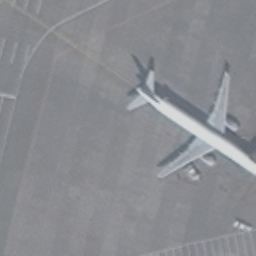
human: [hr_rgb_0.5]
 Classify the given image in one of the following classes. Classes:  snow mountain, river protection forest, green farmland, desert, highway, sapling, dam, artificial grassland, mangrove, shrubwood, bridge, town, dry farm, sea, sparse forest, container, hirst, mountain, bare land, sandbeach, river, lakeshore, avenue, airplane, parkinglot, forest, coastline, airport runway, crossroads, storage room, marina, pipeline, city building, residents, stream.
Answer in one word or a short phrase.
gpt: airplane